Question: I would like to know if there is any way to tell Xcode to run unit tests in a specified order. I mean not in a same XCTestCase class file, but between all the class file.

For example I want to run the SitchozrSDKSessionTest before running SitchozrSDKMessageTest.
I looked over few threads on stack or on Apple documentation and I haven't found something helpful.
Thanks for your help.
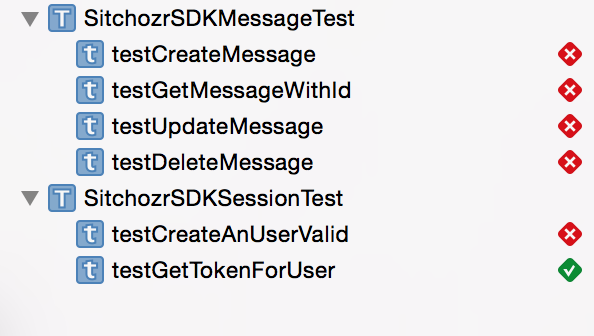
Answer: It's all sorted alphabetically (classes and methods). So when You need some tests running last, just change the name of Class or Method (for (nasty) example by prefixing 'z_').
So...You have Class names:
'''
MyAppTest1
-testMethodA
-testMethodB
MyAppTest2
-testMethodC
-testMethodD
'''
and they run in this order. If you need to run MyAppTest1 as second, just rename so it's name is alphabetically after MyAppTest2 (z_MyAppTest1) and it will run (same for method):
'''
MyAppTest2
-a_testMethodD
-testMethodC
z_MyAppTest1
-testMethodA
-testMethodB
'''
Also please take the naming as example :)